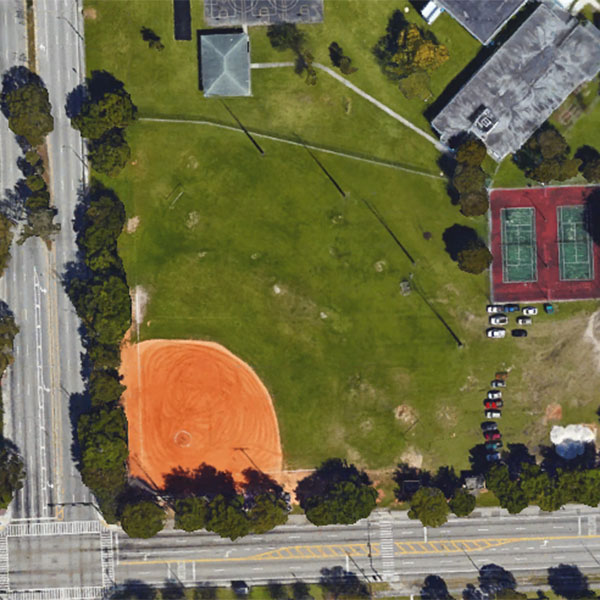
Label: BaseballField